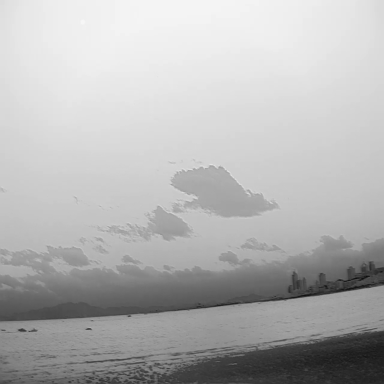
There are two bulk_carriers in the infrared image.